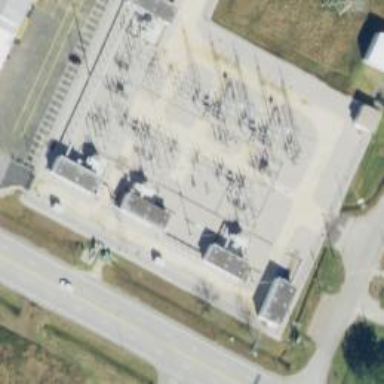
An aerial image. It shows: Switch used for power control.